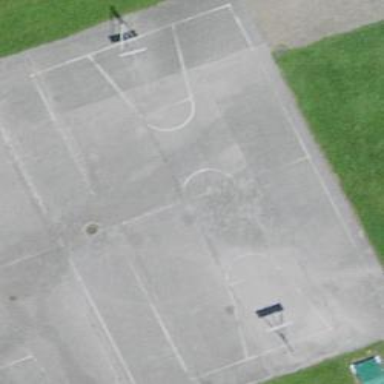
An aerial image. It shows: Basketball court on pitch.